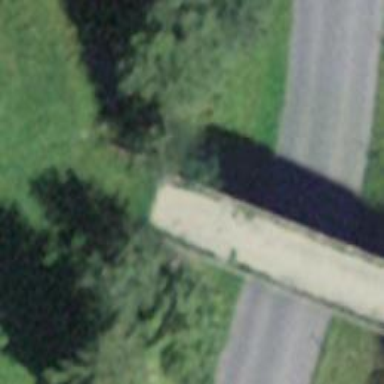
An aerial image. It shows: Track road going over bridge with grade1 tracktype.